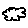
Label: cloud